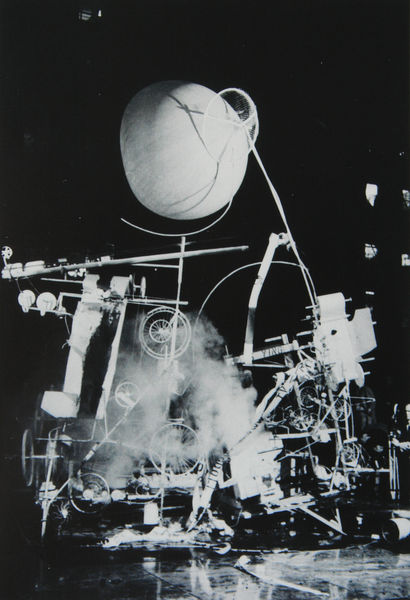
Titel: Homage an New York
Künstler: Jean Tinguely
Standort: Basel
Institution: Museum Tinguely
Schlagwörter: bewegung, ball, spiegel, qualm, rauch, boden, räder, skulptur, halle, foto, fotografie, maschine, stangen, technik, kreise, draht, installation, spass, mechanik, ballon, motor, ungetüm, raumschiff, rotieren, tanguely